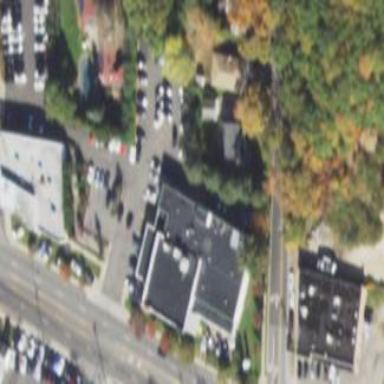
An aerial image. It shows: Retail building.